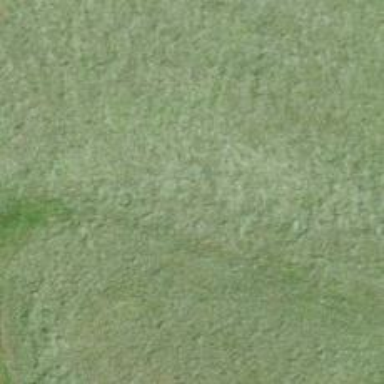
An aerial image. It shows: Grassy path.